Interaction volume radius: 10 \u00c5
Interaction volume height: 10 \u00c5
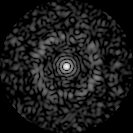
Disorder parameter: 0.8188